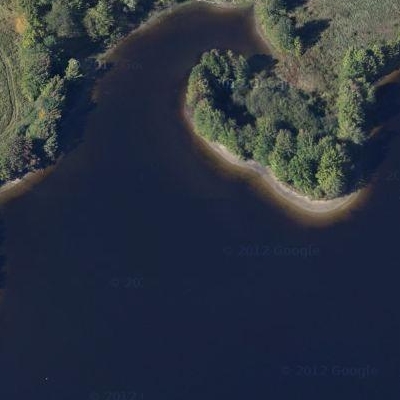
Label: dRiverLake